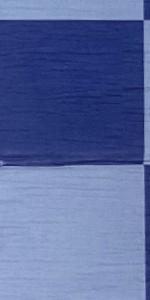
Label: Empty